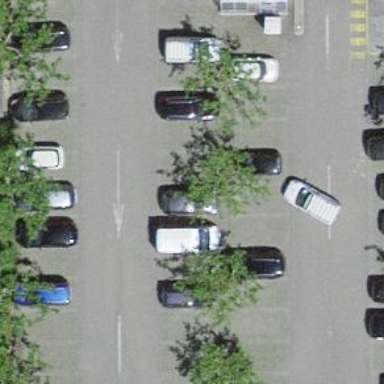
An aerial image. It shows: Parking area with surface.